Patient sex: F
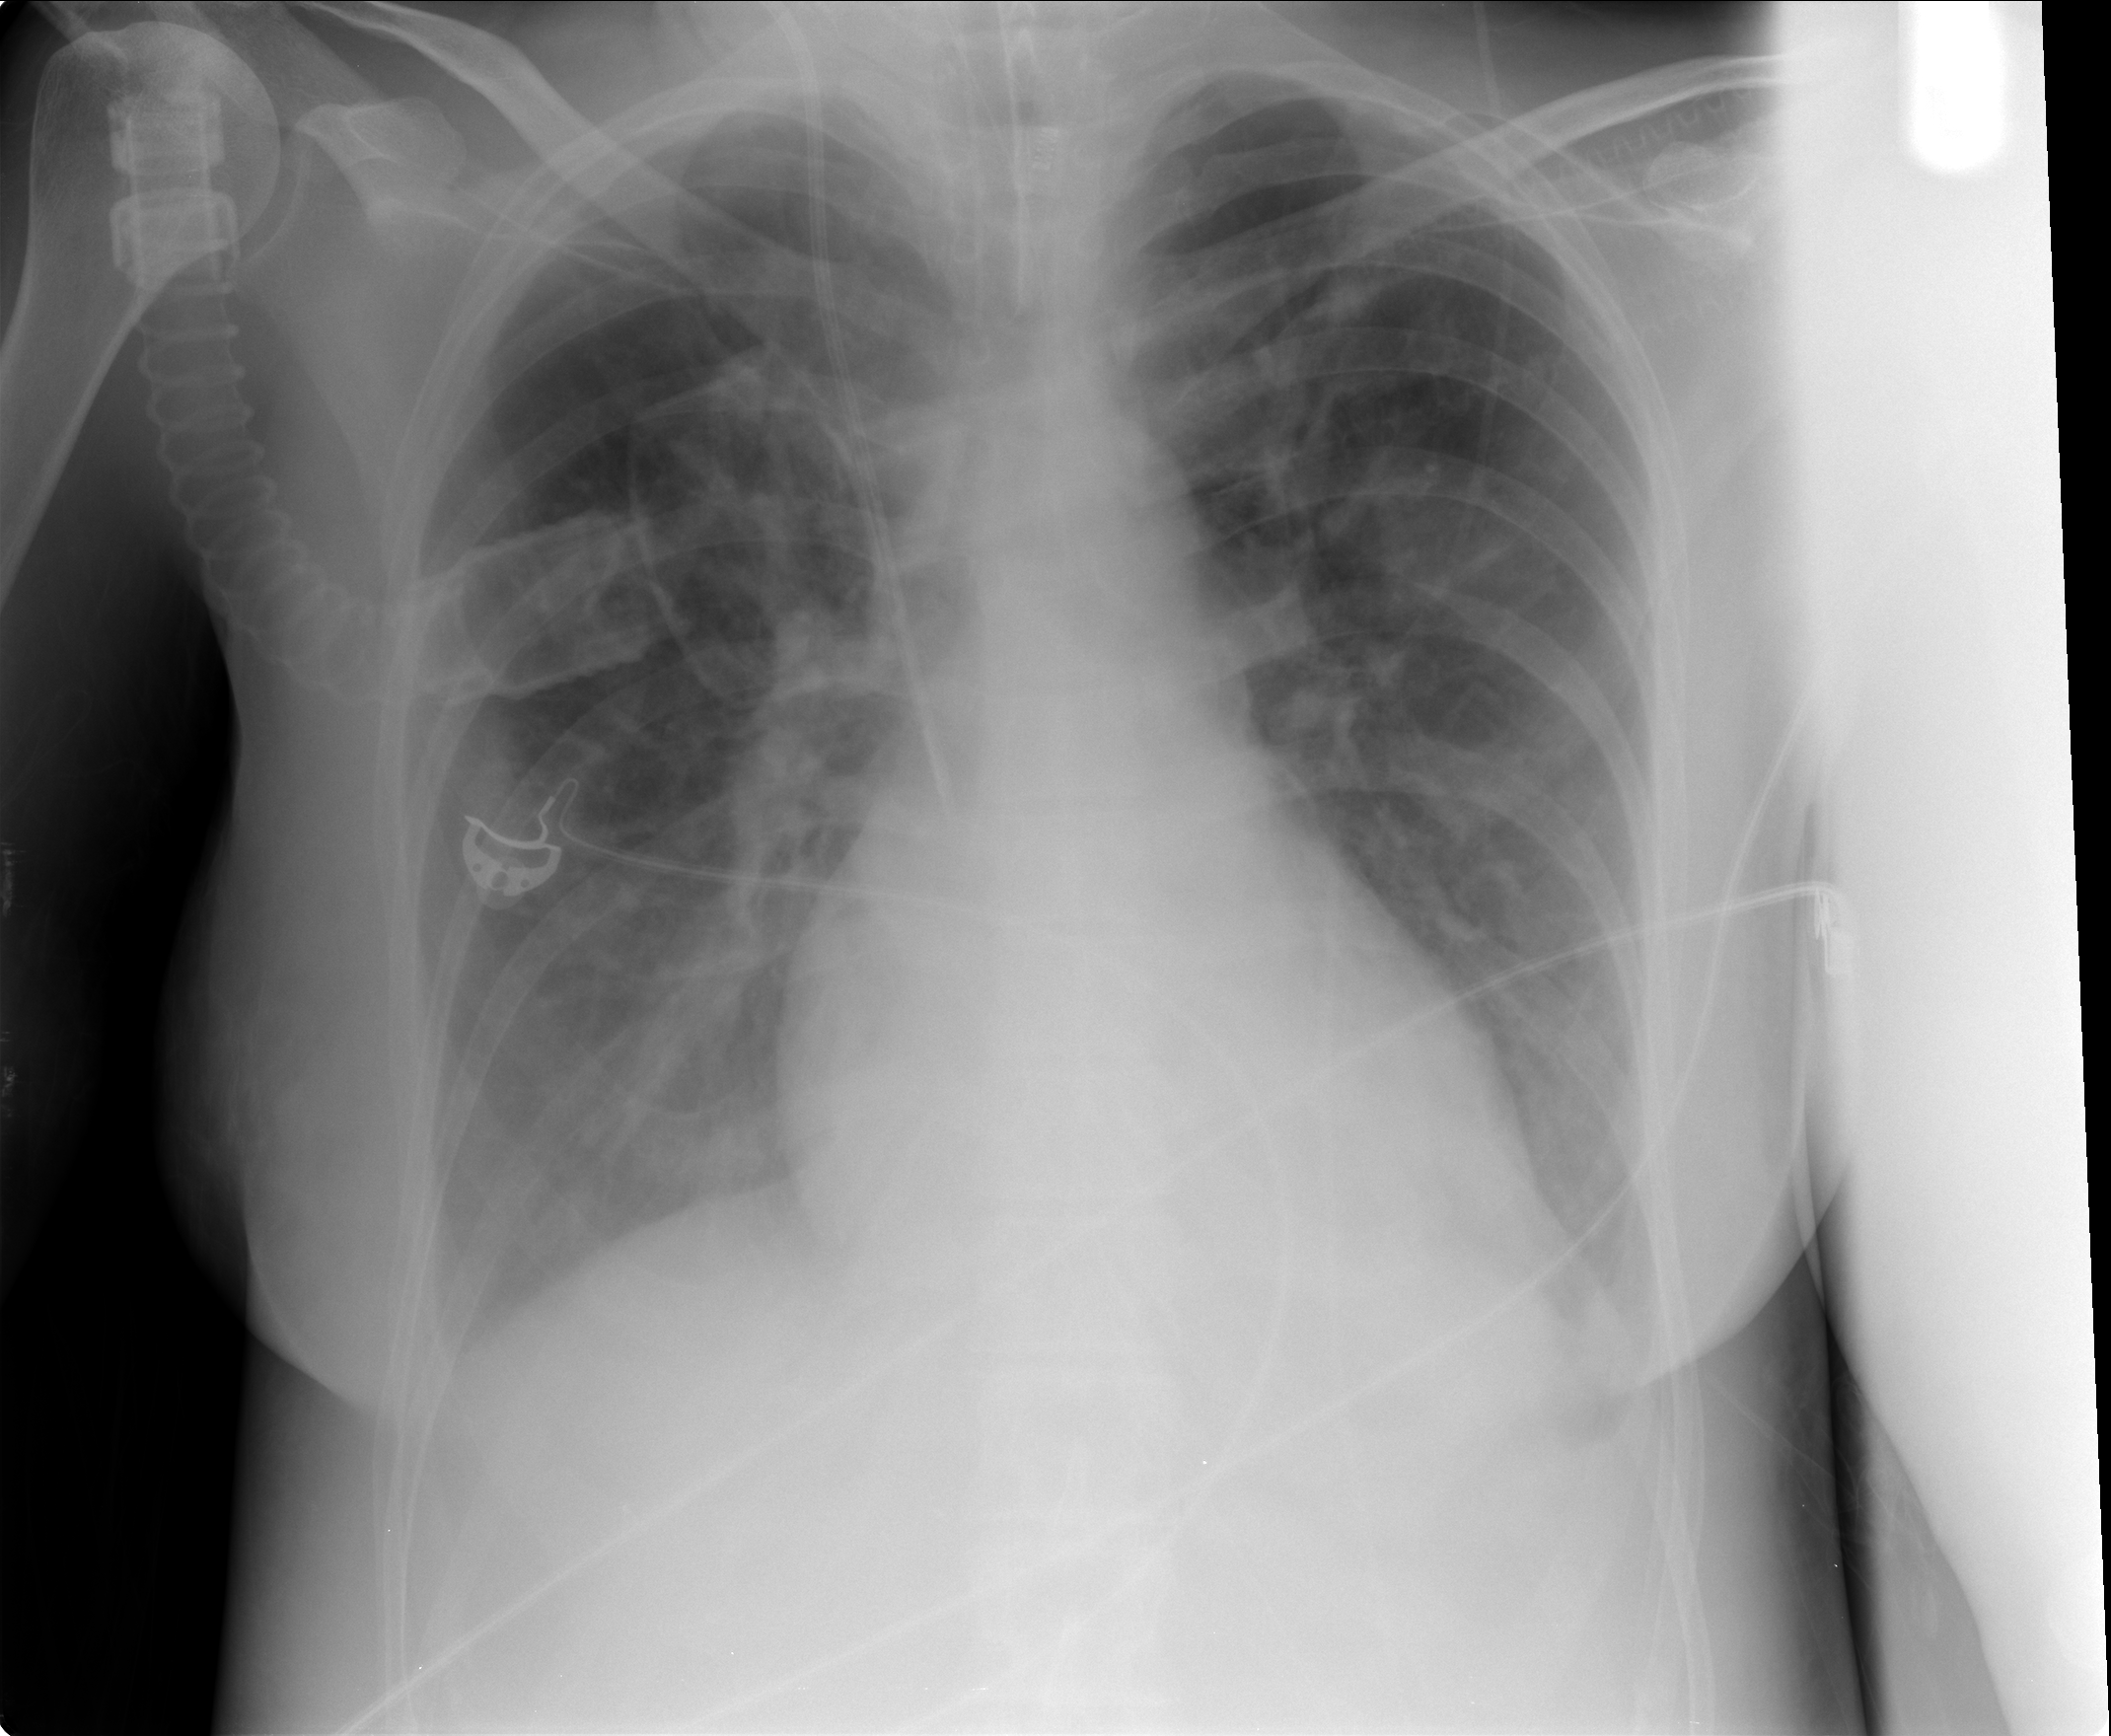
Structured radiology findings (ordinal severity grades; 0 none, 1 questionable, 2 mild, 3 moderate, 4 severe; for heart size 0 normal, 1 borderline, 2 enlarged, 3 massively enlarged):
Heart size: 0
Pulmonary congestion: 2
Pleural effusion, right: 2
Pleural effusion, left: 2
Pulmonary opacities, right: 0
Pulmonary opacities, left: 0
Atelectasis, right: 0
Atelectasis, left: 0